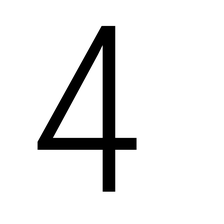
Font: Roboto_Condensed_Light